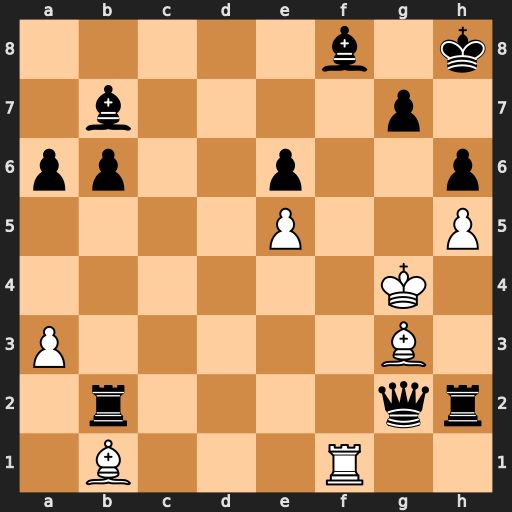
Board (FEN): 5b1k/1b4p1/pp2p2p/4P2P/6K1/P5B1/1r4qr/1B3R2
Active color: w
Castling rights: -
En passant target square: -
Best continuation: Rxf8#